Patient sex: M
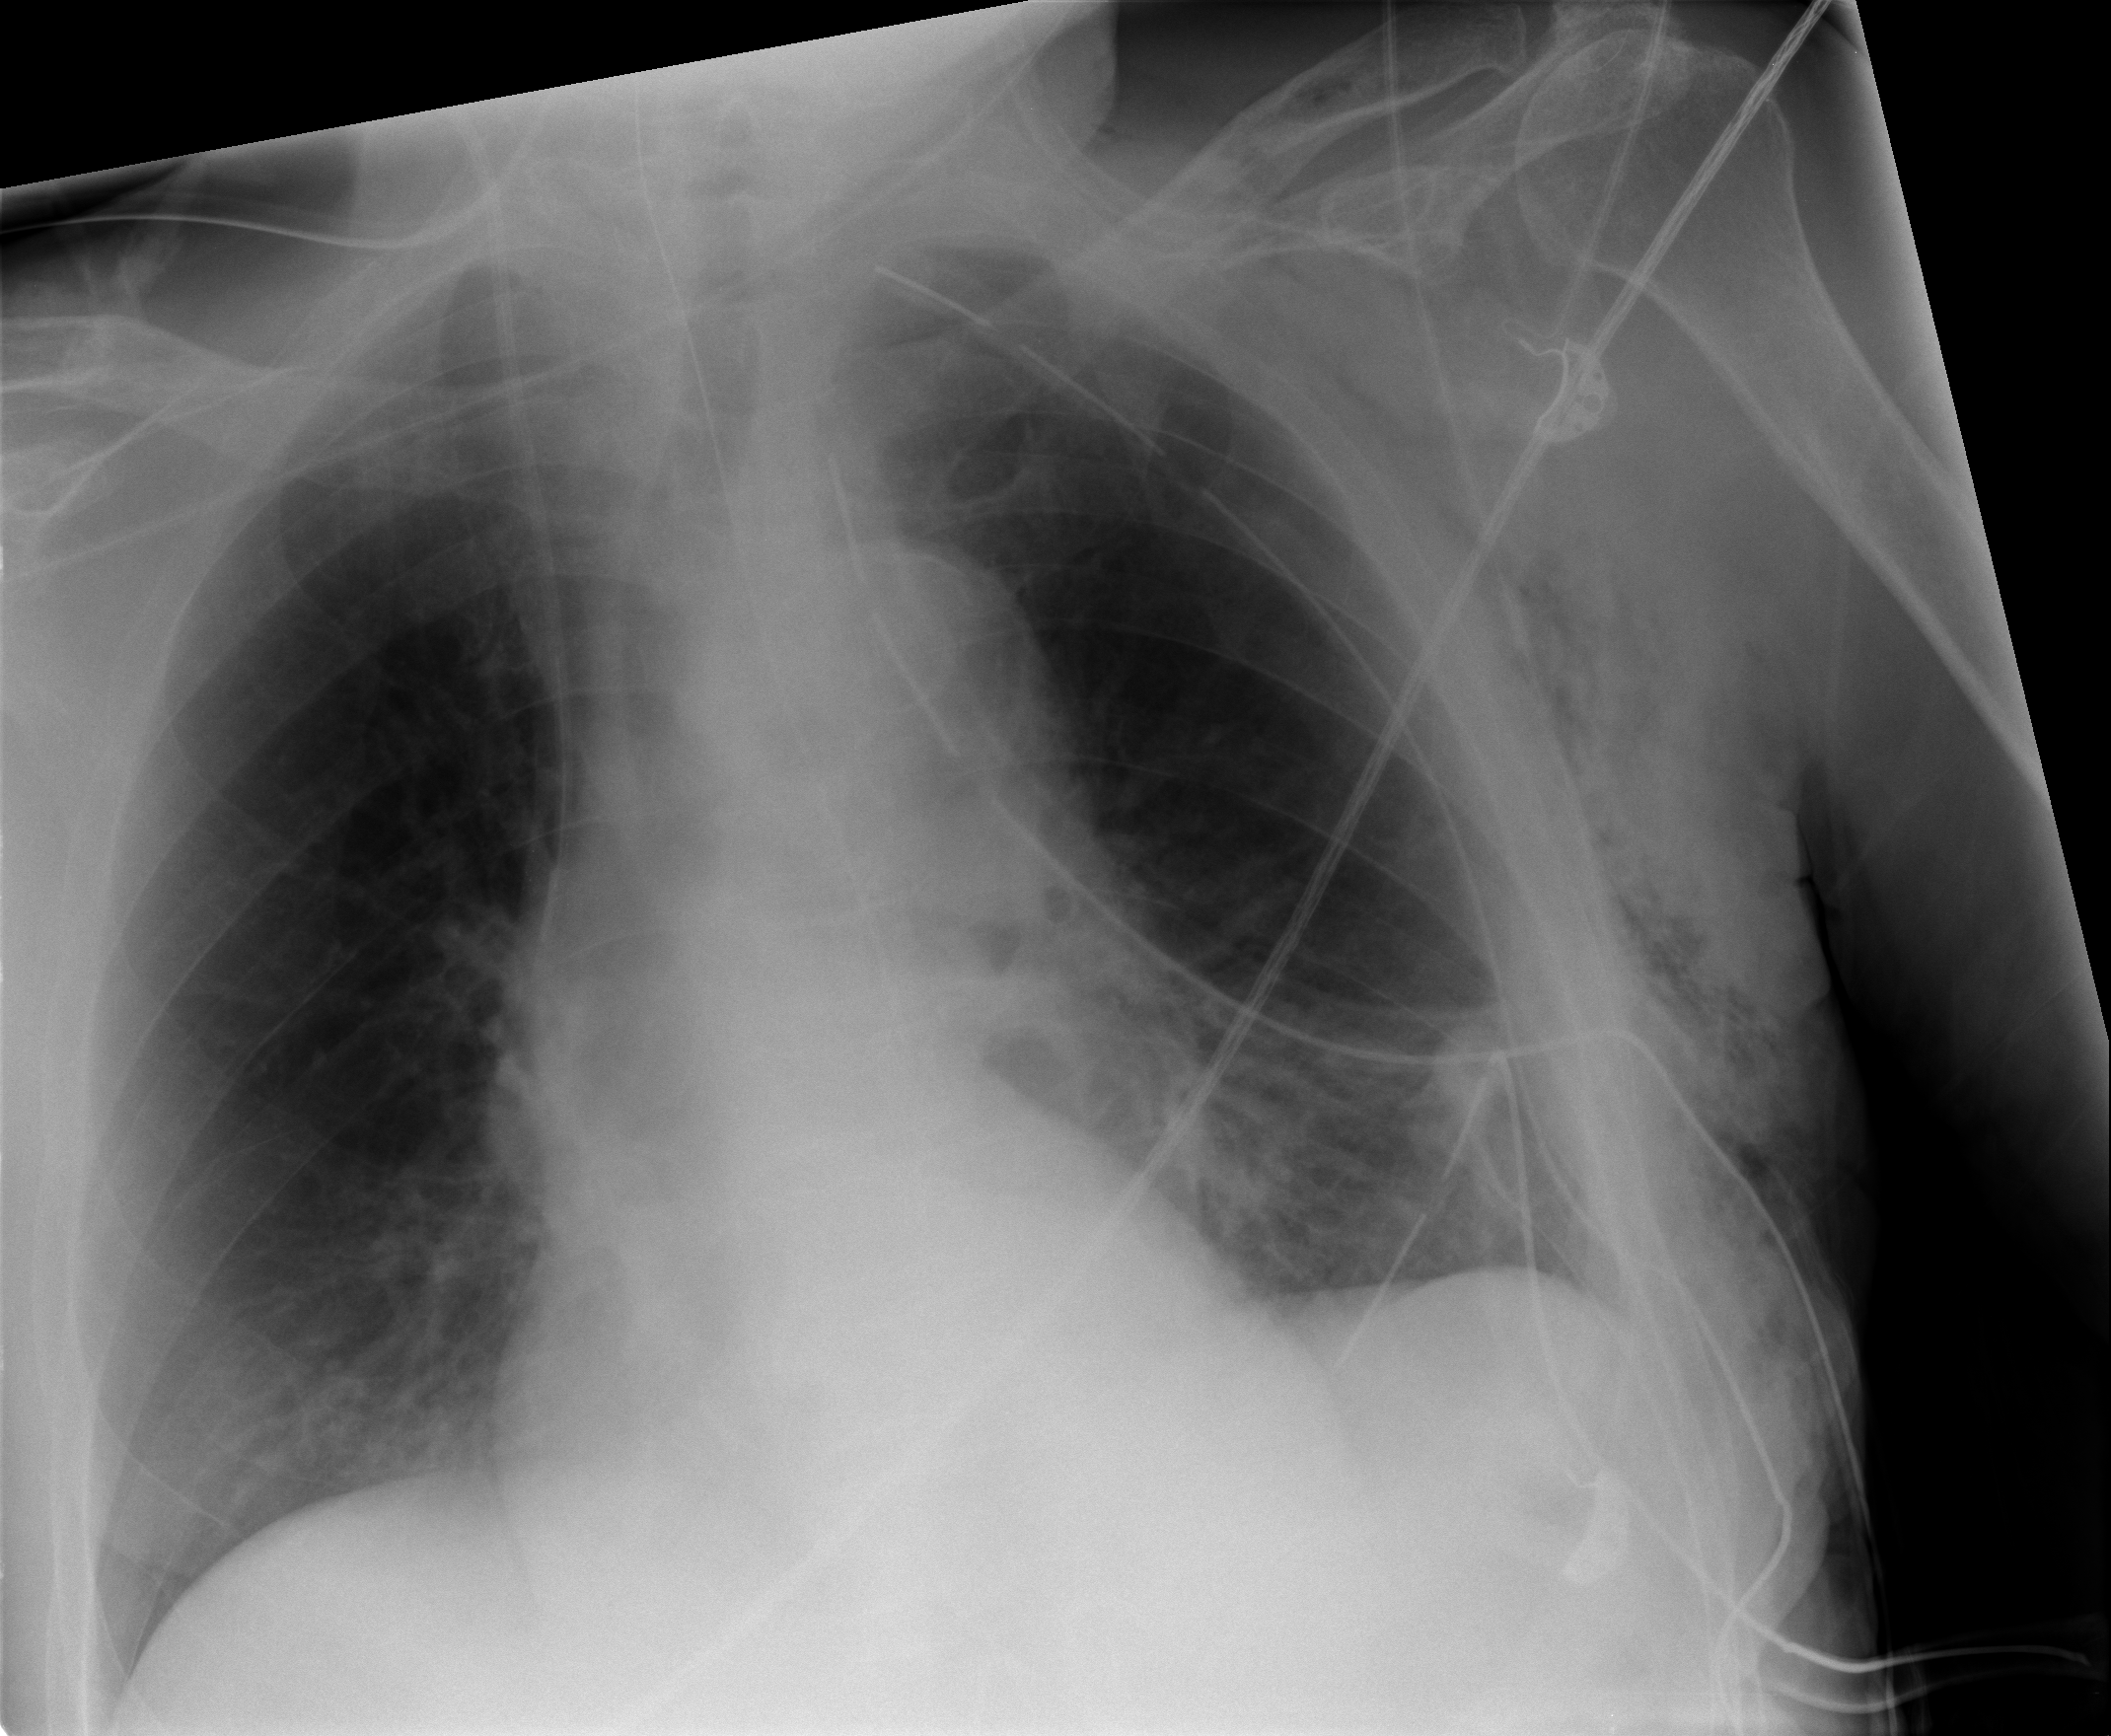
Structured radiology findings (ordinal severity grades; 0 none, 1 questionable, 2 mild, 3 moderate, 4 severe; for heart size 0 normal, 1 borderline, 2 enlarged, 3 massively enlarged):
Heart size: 0
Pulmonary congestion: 0
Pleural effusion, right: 0
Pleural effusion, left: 0
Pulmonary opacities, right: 0
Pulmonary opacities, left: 0
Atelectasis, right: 1
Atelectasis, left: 1